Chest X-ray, AP view. Patient: 51 years old, sex M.
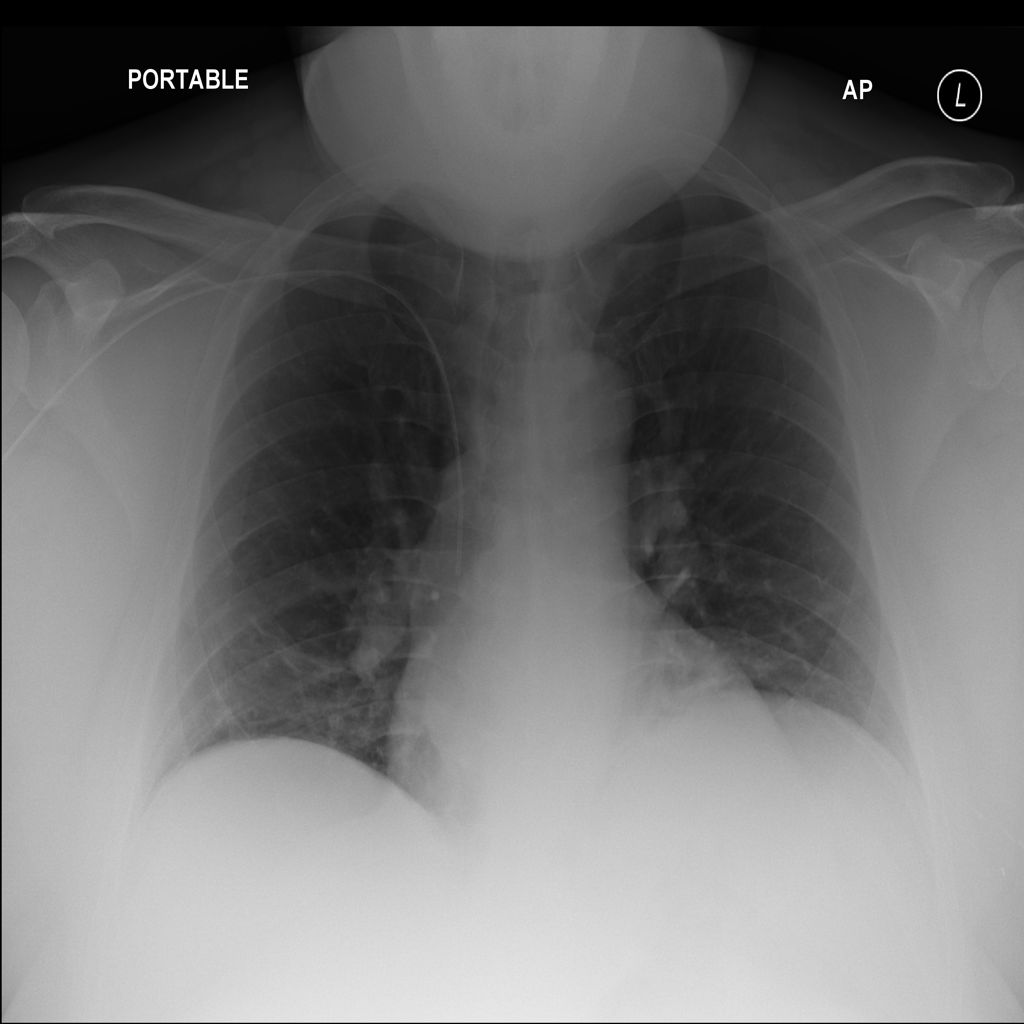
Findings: Atelectasis